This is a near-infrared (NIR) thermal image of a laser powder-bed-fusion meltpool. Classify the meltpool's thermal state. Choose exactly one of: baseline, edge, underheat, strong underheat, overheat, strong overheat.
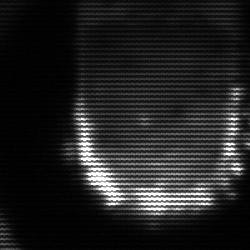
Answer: baseline